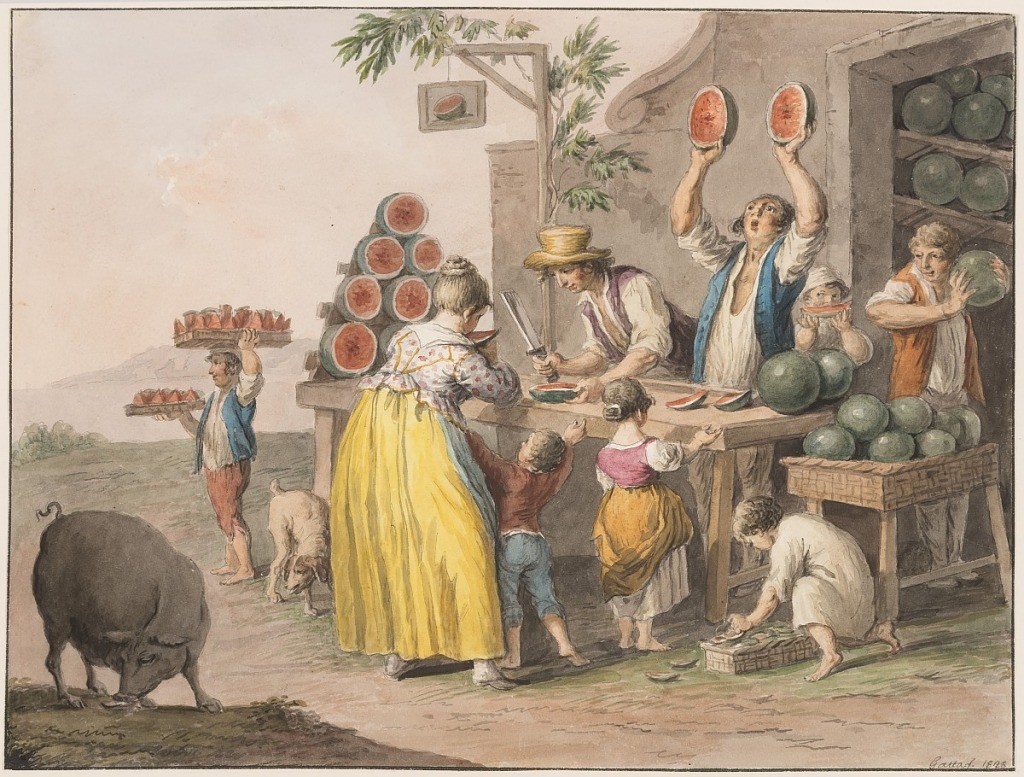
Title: Water color; A Neapolitan watermelon shop
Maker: Saverio della Gatta, Italian, 1777 - 1829
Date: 1828
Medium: Pen and black ink and yellow, red, blue, green, brown, gray water colors on wove paper.
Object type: Drawing
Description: Horizontal rectangle. The business goes on in front of the storeroom, which is in the basement at the corner of a house. A man is busy cutting a melon, another raises two halves and shouts. A boy carries two trays with pieces of melons. Children eat or await their shares. A boy tries the ripeness of a melon, a child searches among the peels. A boy is shown eating in the left corner. Framing line. The signature is in the lower right corner: "Gatta f. 1828."